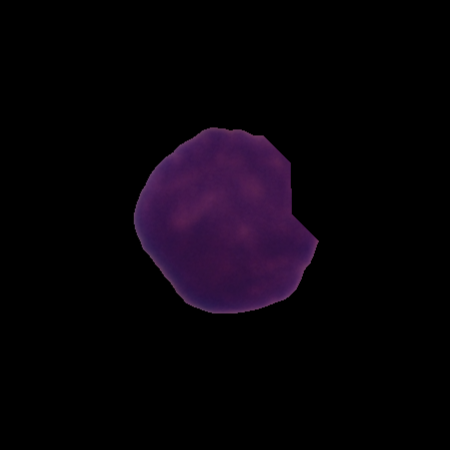
Label: healthy